Question: I am trying to write a simple program to connect to a MySQL remote server that can only be connected to via SSH.
It reports the SSH connects and that the port forwards but then states that it cannot connect to any of the specified hosts?
Have I configured this wrong?
Below is the console output and the code:

'''
using System;
using System.Collections.Generic;
using System.Text;
using System.Diagnostics;
using System.IO;
using System.Data;
using System.Web;
using System.Windows.Forms;
//Add MySql Library
using MySql.Data.Entity;
using MySql.Data.MySqlClient;
using MySql.Data.Types;
// SSH
using Renci.SshNet;
using Renci.SshNet.Common;
namespace MySQL_Console
{
class MainClass
{
public static void Main (string[] args)
{
PasswordConnectionInfo connectionInfo = new PasswordConnectionInfo ("mytestdb.co.uk", "root", "password123");
connectionInfo.Timeout = TimeSpan.FromSeconds (30);
using (var client = new SshClient(connectionInfo)) {
try
{
Console.WriteLine ("Trying SSH connection...");
client.Connect();
if (client.IsConnected)
{
Console.WriteLine ("SSH connection is active: {0}", client.ConnectionInfo.ToString());
}
else
{
Console.WriteLine ("SSH connection has failed: {0}", client.ConnectionInfo.ToString());
}
Console.WriteLine ("
Trying port forwarding...");
var portFwld = new ForwardedPortLocal(Convert.ToUInt32(4479), "localhost", Convert.ToUInt32(3306));
client.AddForwardedPort(portFwld);
portFwld.Start();
if (portFwld.IsStarted)
{
Console.WriteLine ("Port forwarded: {0}", portFwld.ToString());
}
else
{
Console.WriteLine ("Port forwarding has failed.");
}
}
catch (SshException e)
{
Console.WriteLine ("SSH client connection error: {0}", e.Message);
}
catch (System.Net.Sockets.SocketException e)
{
Console.WriteLine ("Socket connection error: {0}", e.Message);
}
}
Console.WriteLine ("
Trying database connection...");
DBConnect dbConnect = new DBConnect ("localhost", "test_database", "root", "passwrod123", "4479");
var ct = dbConnect.Count ("packages");
Console.WriteLine (ct.ToString());
}
}
// MySQL DB class
class DBConnect
{
private MySqlConnection connection;
private string server;
public string Server
{
get
{
return this.server;
}
set
{
this.server = value;
}
}
private string database;
public string Database
{
get
{
return this.database;
}
set
{
this.database = value;
}
}
private string uid;
public string Uid
{
get
{
return this.server;
}
set
{
this.server = value;
}
}
private string password;
public string Password
{
get
{
return this.password;
}
set
{
this.password = value;
}
}
private string port;
public string Port
{
get
{
return this.port;
}
set
{
this.port = value;
}
}
//Constructor
public DBConnect(string server, string database, string uid, string password, string port = "3306")
{
this.server = server;
this.database = database;
this.uid = uid;
this.password = password;
this.port = port;
Initialize();
}
//Initialize values
private void Initialize()
{
string connectionString;
connectionString = "SERVER=" + server + ";" + "DATABASE=" + database + ";" + "UID=" + uid + ";" + "PASSWORD=" + password + ";";
connection = new MySqlConnection(connectionString);
}
//open connection to database
private bool OpenConnection()
{
try
{
connection.Open();
Console.WriteLine("MySQL connected.");
return true;
}
catch (MySqlException ex)
{
//When handling errors, you can your application's response based on the error number.
//The two most common error numbers when connecting are as follows:
//0: Cannot connect to server.
//1045: Invalid user name and/or password.
switch (ex.Number)
{
case 0:
Console.WriteLine("Cannot connect to server. Contact administrator");
break;
case 1045:
Console.WriteLine("Invalid username/password, please try again");
break;
default:
Console.WriteLine("Unhandled exception: {0}.", ex.Message);
break;
}
return false;
}
}
//Close connection
private bool CloseConnection()
{
try
{
connection.Close();
return true;
}
catch (MySqlException ex)
{
Console.WriteLine(ex.Message);
return false;
}
}
//Insert statement
public void Insert()
{
string query = "INSERT INTO tableinfo (name, age) VALUES('John Smith', '33')";
//open connection
if (this.OpenConnection() == true)
{
//create command and assign the query and connection from the constructor
MySqlCommand cmd = new MySqlCommand(query, connection);
//Execute command
cmd.ExecuteNonQuery();
//close connection
this.CloseConnection();
}
}
//Update statement
public void Update(string tableName, List<KeyValuePair<string, string>> setArgs, List<KeyValuePair<string, string>> whereArgs)
{
string query = "UPDATE tableinfo SET name='Joe', age='22' WHERE name='John Smith'";
//Open connection
if (this.OpenConnection() == true)
{
//create mysql command
MySqlCommand cmd = new MySqlCommand();
//Assign the query using CommandText
cmd.CommandText = query;
//Assign the connection using Connection
cmd.Connection = connection;
//Execute query
cmd.ExecuteNonQuery();
//close connection
this.CloseConnection();
}
}
//Delete statement
public void Delete(string tableName, List<KeyValuePair<string, string>> whereArgs)
{
string query = "DELETE FROM tableinfo WHERE name='John Smith'";
if (this.OpenConnection() == true)
{
MySqlCommand cmd = new MySqlCommand(query, connection);
cmd.ExecuteNonQuery();
this.CloseConnection();
}
}
//Select statement
public List<string> Select(string queryString)
{
string query = queryString;
//Create a list to store the result
List<string> list = new List<string>();
//Open connection
if (this.OpenConnection() == true)
{
//Create Command
MySqlCommand cmd = new MySqlCommand(query, connection);
//Create a data reader and Execute the command
MySqlDataReader dataReader = cmd.ExecuteReader();
//Read the data and store them in the list
int fieldCOunt = dataReader.FieldCount;
while (dataReader.Read())
{
for (int i = 0; i < fieldCOunt; i++) {
list.Add(dataReader.GetValue(i).ToString());
}
}
//close Data Reader
dataReader.Close();
//close Connection
this.CloseConnection();
//return list to be displayed
return list;
}
return list;
}
//Count statement
public int Count(string tableName)
{
string query = "SELECT Count(*) FROM " + tableName;
int Count = -1;
//Open Connection
if (this.OpenConnection() == true)
{
//Create Mysql Command
MySqlCommand cmd = new MySqlCommand(query, connection);
//ExecuteScalar will return one value
Count = int.Parse(cmd.ExecuteScalar()+"");
//close Connection
this.CloseConnection();
return Count;
}
return Count;
}
//Backup
public void Backup()
{
try
{
DateTime Time = DateTime.Now;
int year = Time.Year;
int month = Time.Month;
int day = Time.Day;
int hour = Time.Hour;
int minute = Time.Minute;
int second = Time.Second;
int millisecond = Time.Millisecond;
//Save file to C:\ with the current date as a filename
string path;
path = "C:\" + year + "-" + month + "-" + day + "-" + hour + "-" + minute + "-" + second + "-" + millisecond + ".sql";
StreamWriter file = new StreamWriter(path);
ProcessStartInfo psi = new ProcessStartInfo();
psi.FileName = "mysqldump";
psi.RedirectStandardInput = false;
psi.RedirectStandardOutput = true;
psi.Arguments = string.Format(@"-u{0} -p{1} -h{2} {3}", uid, password, server, database);
psi.UseShellExecute = false;
Process process = Process.Start(psi);
string output;
output = process.StandardOutput.ReadToEnd();
file.WriteLine(output);
process.WaitForExit();
file.Close();
process.Close();
}
catch (IOException e)
{
Console.WriteLine("Error {0}, unable to backup!", e.Message);
}
}
//Restore
public void Restore()
{
try
{
//Read file from C: string path;
path = "C:\MySqlBackup.sql";
StreamReader file = new StreamReader(path);
string input = file.ReadToEnd();
file.Close();
ProcessStartInfo psi = new ProcessStartInfo();
psi.FileName = "mysql";
psi.RedirectStandardInput = true;
psi.RedirectStandardOutput = false;
psi.Arguments = string.Format(@"-u{0} -p{1} -h{2} {3}", uid, password, server, database);
psi.UseShellExecute = false;
Process process = Process.Start(psi);
process.StandardInput.WriteLine(input);
process.StandardInput.Close();
process.WaitForExit();
process.Close();
}
catch (IOException e)
{
Console.WriteLine("Error {0}, unable to Restore!", e.Message);
}
}
}
}
'''
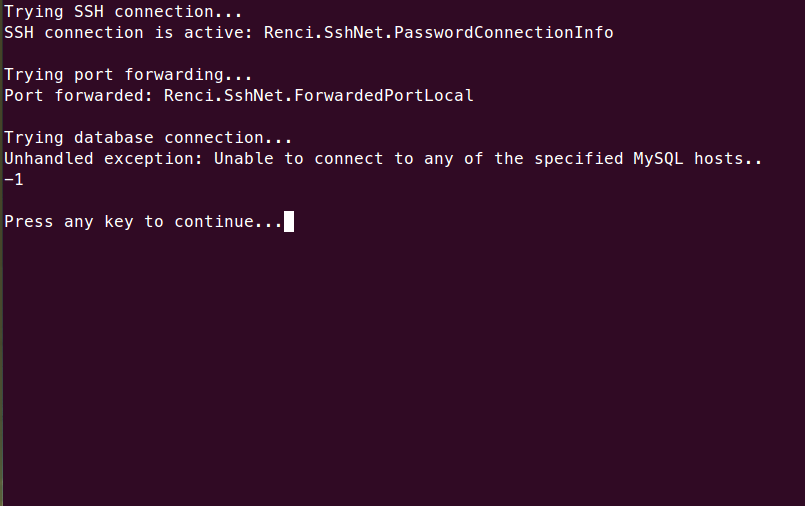
Answer: Try specifying 127.0.0.1 instead of localhost, or more generally IPAddress.Loopback.ToString(). Also, you don't need to explicitly cast to uint32. So you should try something like:
'''
var portFwld = new ForwardedPortLocal(4479, IPAddress.Loopback.ToString(), 3306);
'''
If that doesn't work, try also specifying the server name, something like:
'''
var portFwld = new ForwardedPortLocal(IPAddress.Loopback.ToString(), 4479, "servername_goes_here", 3306);
'''